Field crop: maize
Growth stage: 2
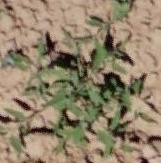
Species: atriplex